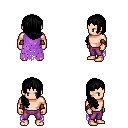
a pixel art fantasy rpg character, male body template, human, light skin, maroon tattered cape, magenta pants, black right-swept hairstyle, leather bracers, four views (front, back, left, right), 2x2 character sprite sheet, small pixel art, hard edges, no anti-aliasing